Interaction volume radius: 10 \u00c5
Interaction volume height: 15 \u00c5
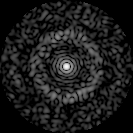
Disorder parameter: 0.8446